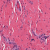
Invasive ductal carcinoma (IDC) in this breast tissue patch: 0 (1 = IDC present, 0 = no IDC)